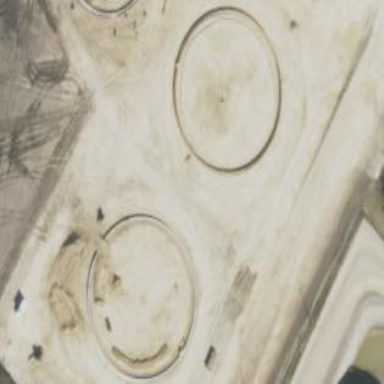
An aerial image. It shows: Storage tank that is man-made.